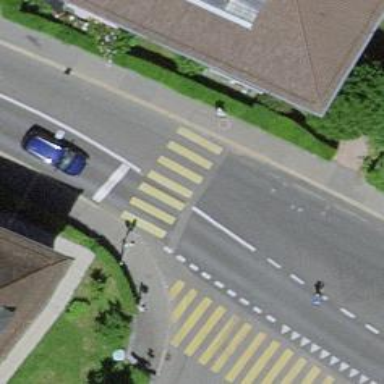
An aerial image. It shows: Kerb barrier.